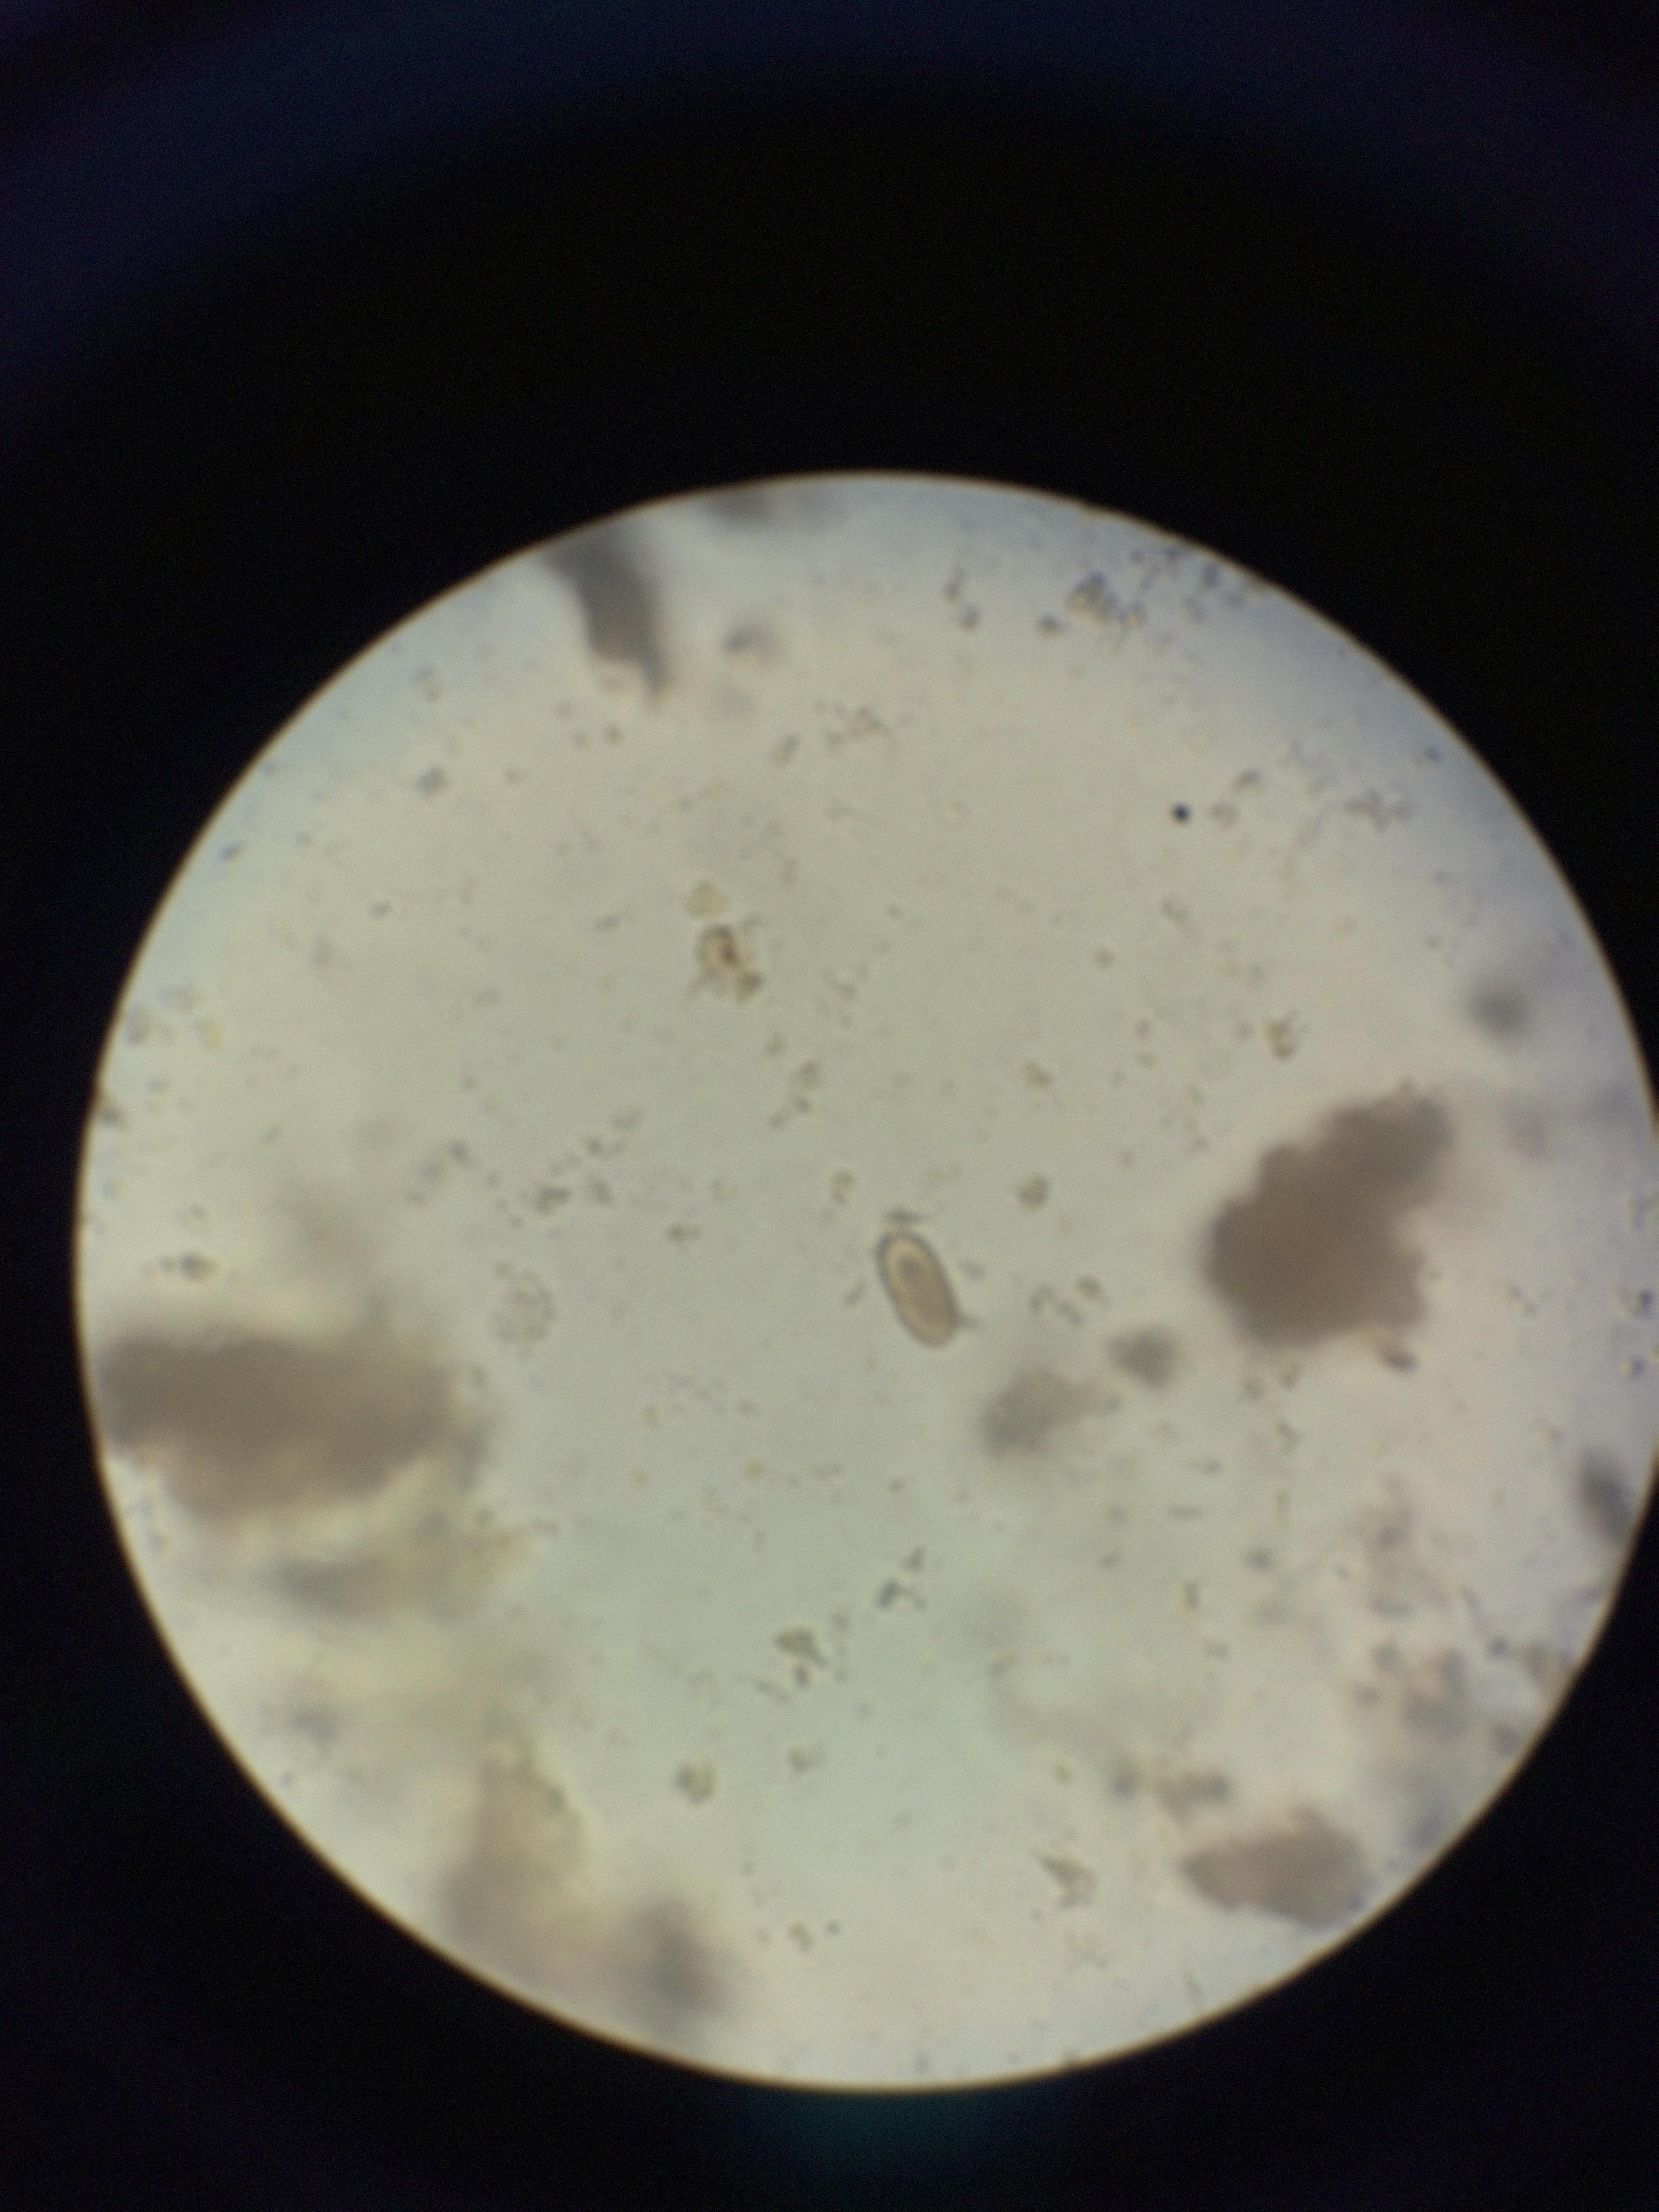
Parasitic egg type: Capillaria philippinensis